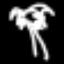
Label: palm tree